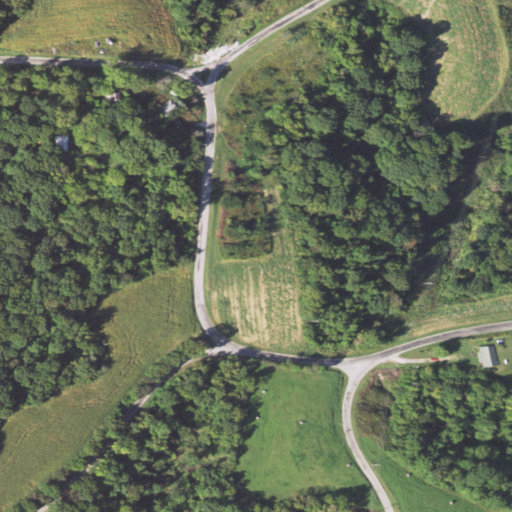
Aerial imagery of mountain in Illinois named Kintown Hill containing mixed forest, deciduous forest, pasture, low intensity development, and open development